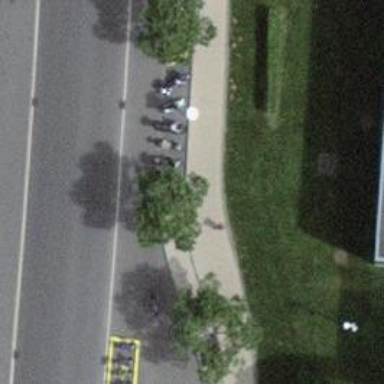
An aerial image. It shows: Bicycle rental service.